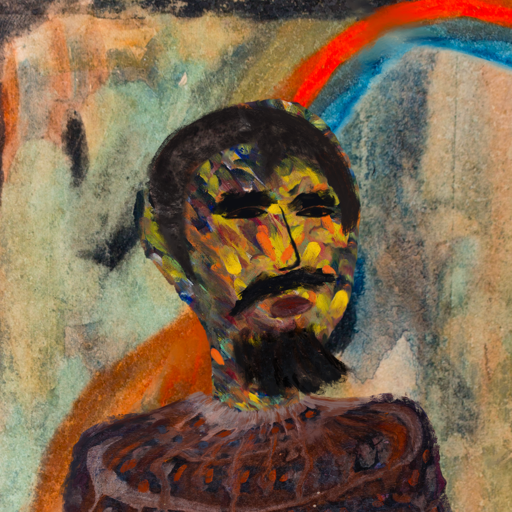
Background: Childish, Head And Neck Side: An_Impression, Face Side: Mosgoul, Bust: Hypocrite, Hair Side: Roy_Bahadur, Head Accessory: Blank, Second Necklace: Blank, Necklace: Blank, Baby: Blank